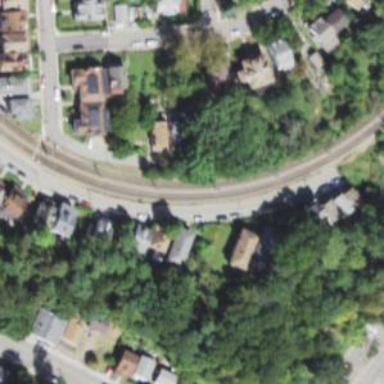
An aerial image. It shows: Light rail railway line with electrification through contact lines.